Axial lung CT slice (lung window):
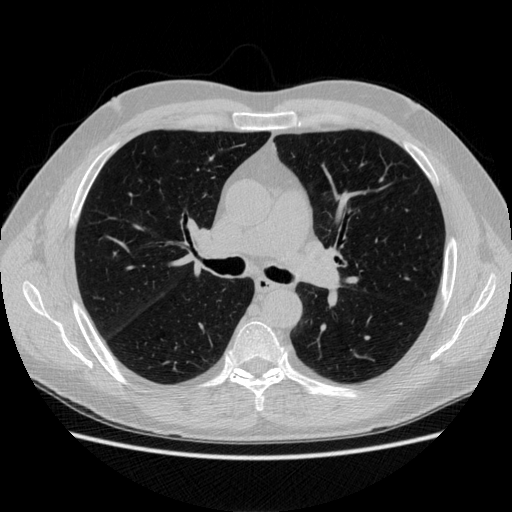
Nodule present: no